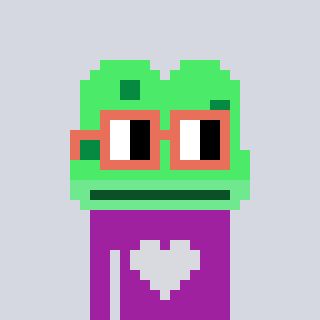
a pixel art character with square orange glasses, a frog-shaped head and a magenta-colored body on a cool background